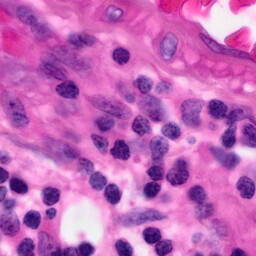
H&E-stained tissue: Pancreatic